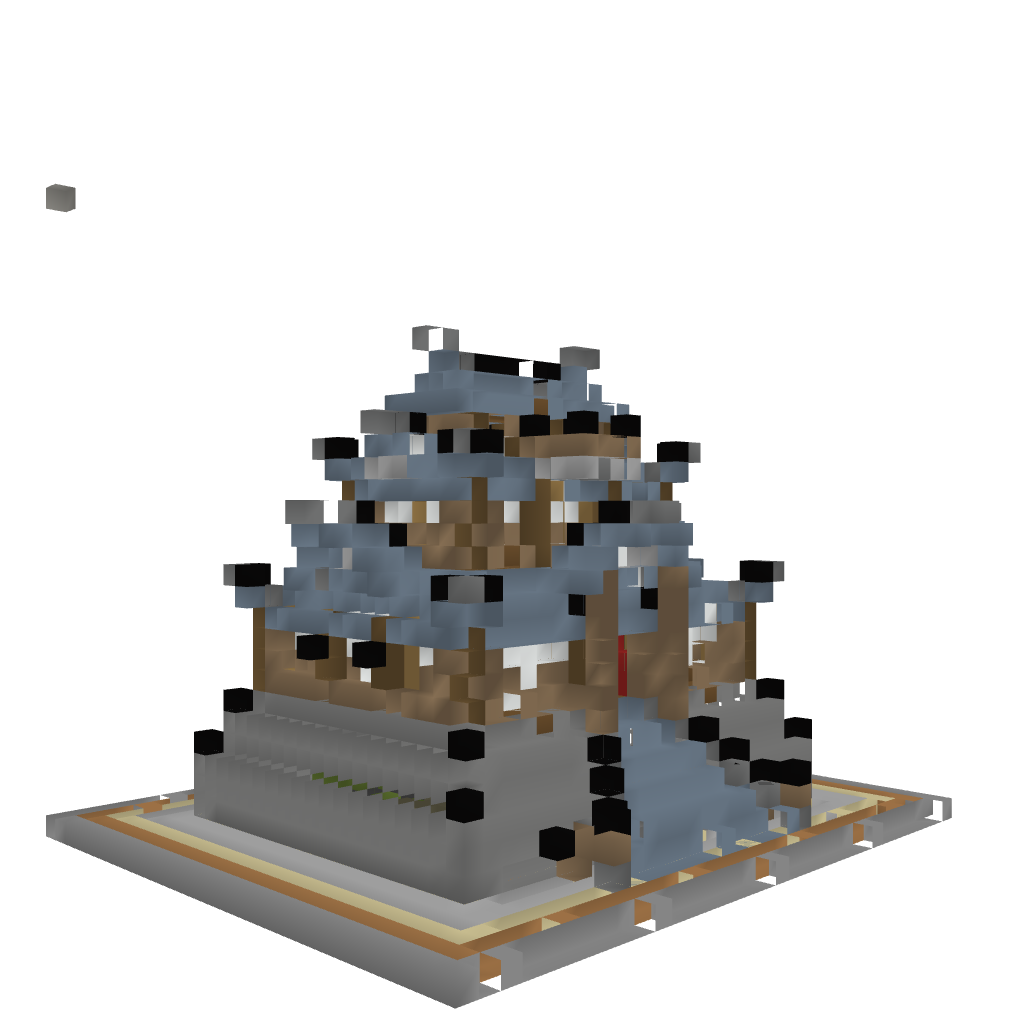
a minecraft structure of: Supreme Class Asian Style House